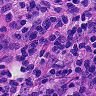
Metastatic tissue present: yes